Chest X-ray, PA view. Patient: 52 years old, sex F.
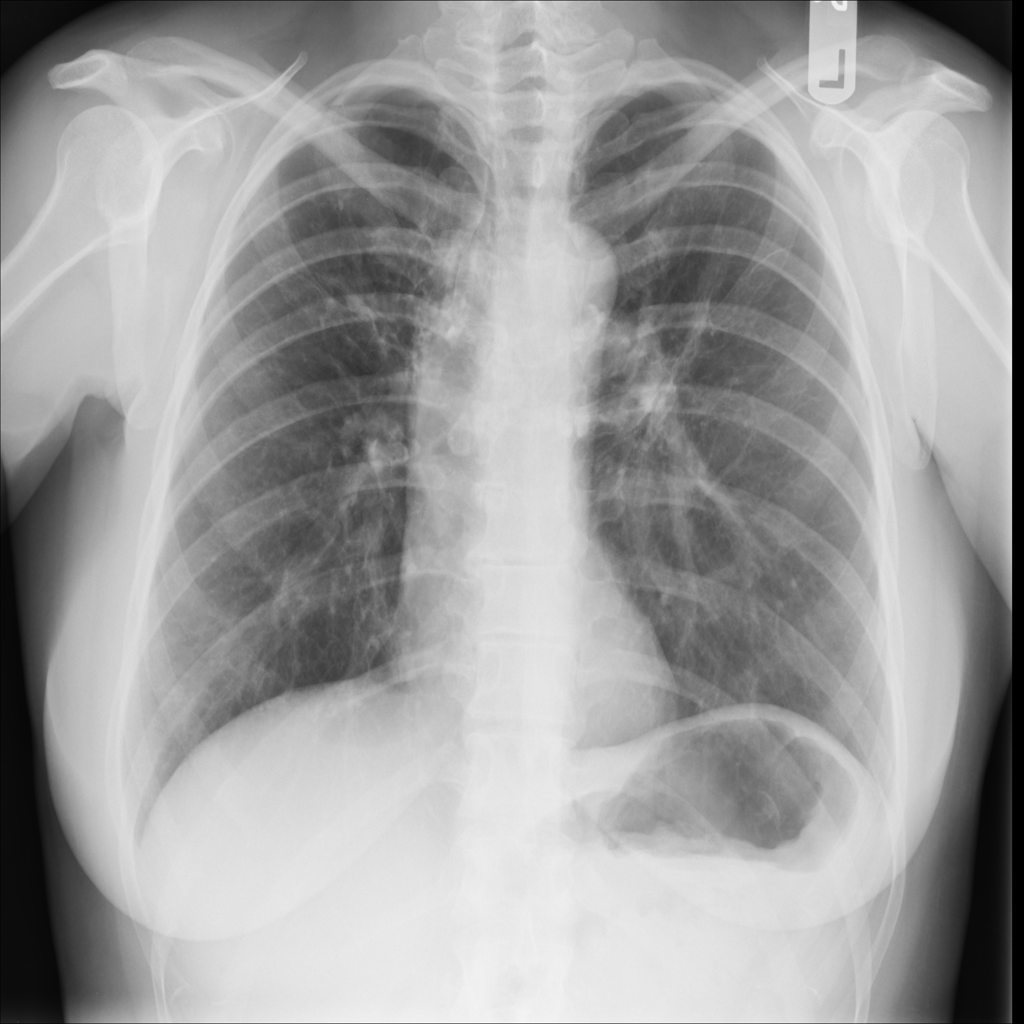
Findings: Fibrosis, Nodule